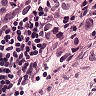
Metastatic tissue present: yes